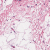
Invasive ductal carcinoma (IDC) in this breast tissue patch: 0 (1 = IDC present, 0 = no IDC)